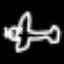
Label: airplane